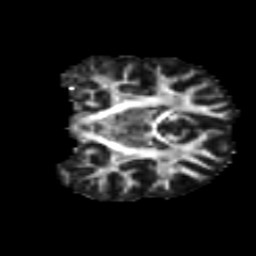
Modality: FA
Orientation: coronal
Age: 16
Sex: male
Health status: ill
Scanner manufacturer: ge
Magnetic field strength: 3 T
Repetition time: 6.752 s
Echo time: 0.079 s